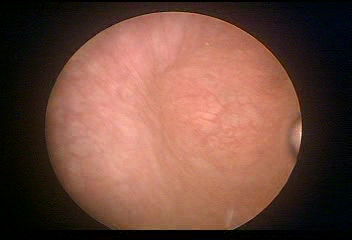
Modality: WLC
Class: Normal mucosa
Bladder cancer association: No